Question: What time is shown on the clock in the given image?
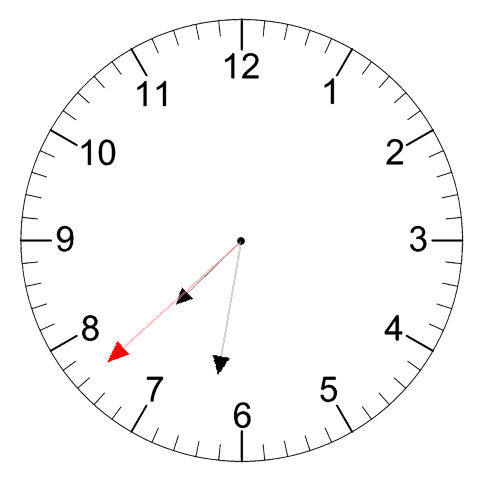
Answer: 07:31:38